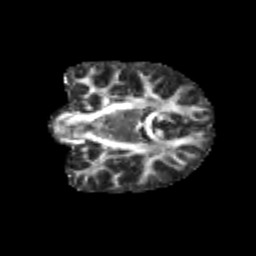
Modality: FA
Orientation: coronal
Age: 11
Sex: male
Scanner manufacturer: siemens
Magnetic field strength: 3 T
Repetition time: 3.8 s
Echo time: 0.07 s